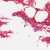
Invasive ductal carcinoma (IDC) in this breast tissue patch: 0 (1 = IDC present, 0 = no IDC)